Field crop: maize
Growth stage: 2
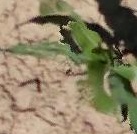
Species: maize